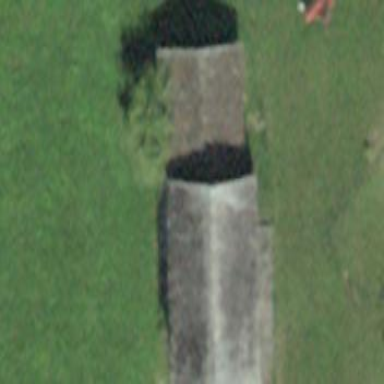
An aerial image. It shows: Cabin.